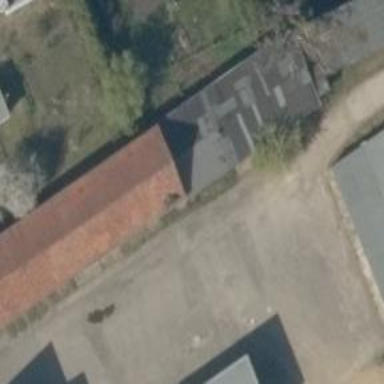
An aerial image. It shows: Industrial building.